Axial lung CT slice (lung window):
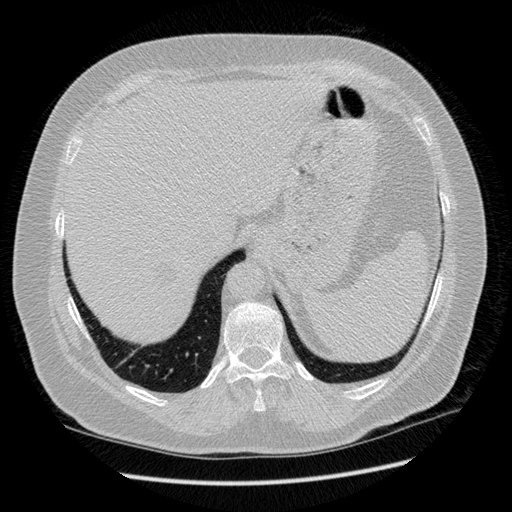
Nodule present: no